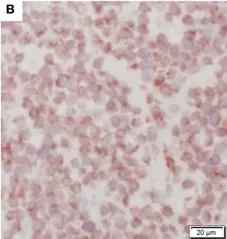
Histologic staining documenting characteristic T cell lymphoma. (B) Stained tumor mass showing CD3+ T cell positive phenotype.
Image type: pathology (immunostaining)